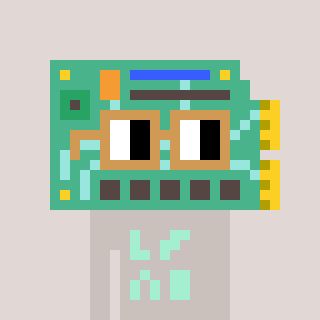
a pixel art character with square brown glasses, a chipboard-shaped head and a foggrey-colored body on a warm background